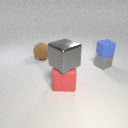
large gray metal cube above large red rubber cube